Question: I have an Excel worksheet with some Text cells that contains a superscript and an hyperlink. The hyperlink is simple to extract but i could't extract the superscript :/, the program detects it like plain text. "8^2 --> 82".

The code
'''
excel = WorkbookFactory.create(new File("filename.xlsx"));
Sheet hoja = excel.getSheetAt(4);
List<String> datos = new ArrayList<String>();
List<String> links = new ArrayList<String>();
//recorrido
Iterator<Row> filas = hoja.rowIterator();
while (filas.hasNext()) {
Row fila = filas.next();
Iterator<Cell> celdas = fila.cellIterator();
while (celdas.hasNext()) {
Cell celda = celdas.next();
System.out.print(celda.toString() + " || ");
datos.add(String.valueOf(celda));
Hyperlink linkAddress = celda.getHyperlink();
if (linkAddress != null) {
links.add(linkAddress.getAddress());
}
}
System.out.println();
}
'''
The code shows how i'm whatching the cell contain, just the code probe.
I'm using Apache POI 3.14.
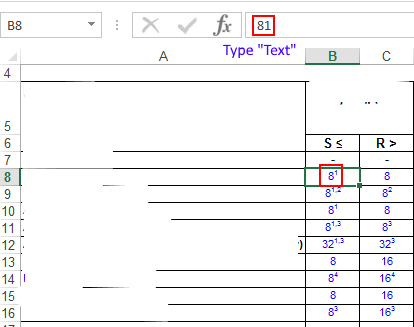
Answer: I solved this problem using some RichTextString properties. I created two methods to extract the value and the superscript of the Cell's RichTextString.
To obtain the value we may need to iterate and to concatenate all the String content, except the last one. The last one is always the full superscript.
'''
private static String getValue(XSSFRichTextString cellContent){
String value = "";
for (int i = 0; i < cellContent.numFormattingRuns() - 1; i++) {
int lenVal = cellContent.getLengthOfFormattingRun(i);
int iVal = cellContent.getIndexOfFormattingRun(i);
value += cellContent.toString().substring(iVal, lenVal + iVal);
}
return value;
}
private static String getSuperScript(XSSFRichTextString cellContent) {
int lenSuper = cellContent.getLengthOfFormattingRun(cellContent.numFormattingRuns() - 1);
int iSuper = cellContent.getIndexOfFormattingRun(cellContent.numFormattingRuns() - 1);
return cellContent.toString().substring(iSuper, lenSuper + iSuper);
}
'''
It obtains from 8^1 --> value=8, superScript=1 for example.
Or from "superscript example ^ A,B" --> value="superscript example", superScript="A,B".